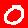
Digit: 0